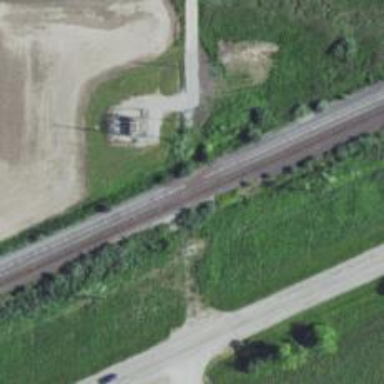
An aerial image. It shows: Abandoned road.